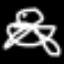
Label: frog